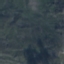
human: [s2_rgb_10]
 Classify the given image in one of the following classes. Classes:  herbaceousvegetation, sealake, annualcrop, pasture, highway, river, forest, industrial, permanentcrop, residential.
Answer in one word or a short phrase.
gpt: HerbaceousVegetation